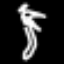
Label: palm tree